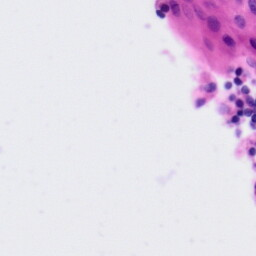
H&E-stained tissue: Tonsil